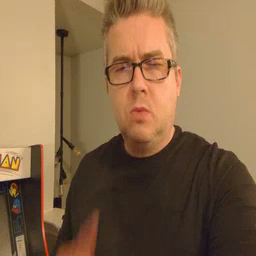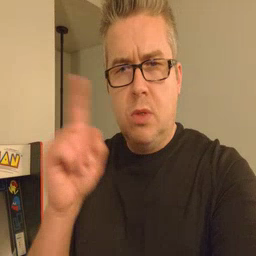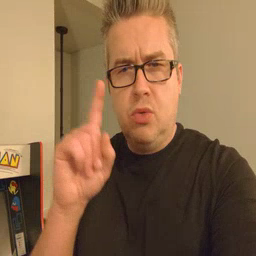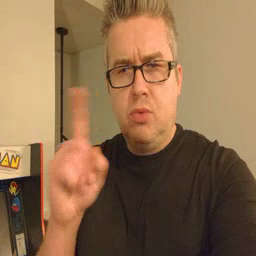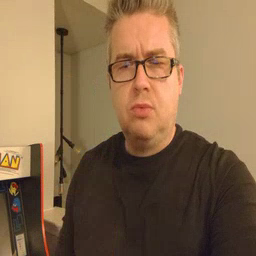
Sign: where